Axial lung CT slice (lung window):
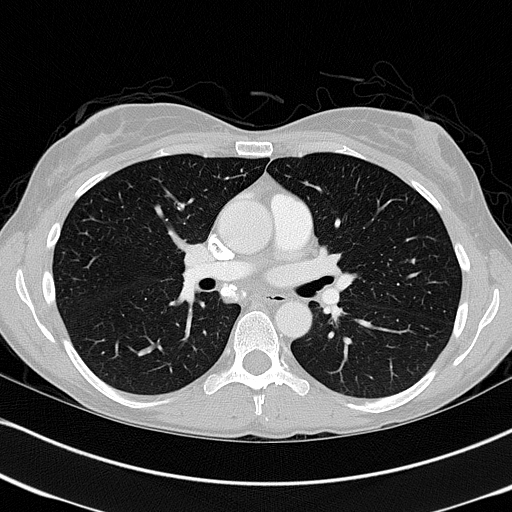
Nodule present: no